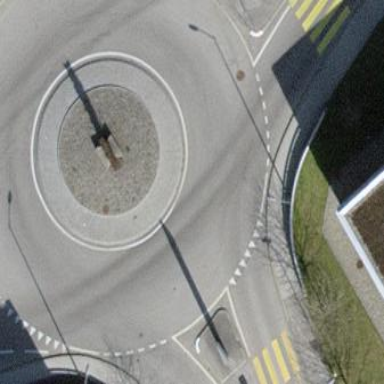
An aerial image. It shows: Secondary road leading to roundabout.